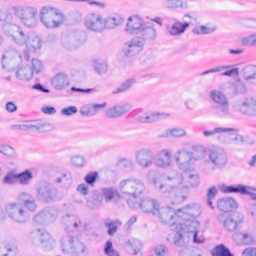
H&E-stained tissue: Breast